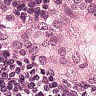
Metastatic tissue present: yes